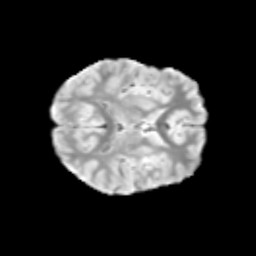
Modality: T2w
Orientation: axial
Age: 8
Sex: male
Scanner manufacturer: siemens
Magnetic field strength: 3 T
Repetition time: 3.8 s
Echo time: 0.07 s